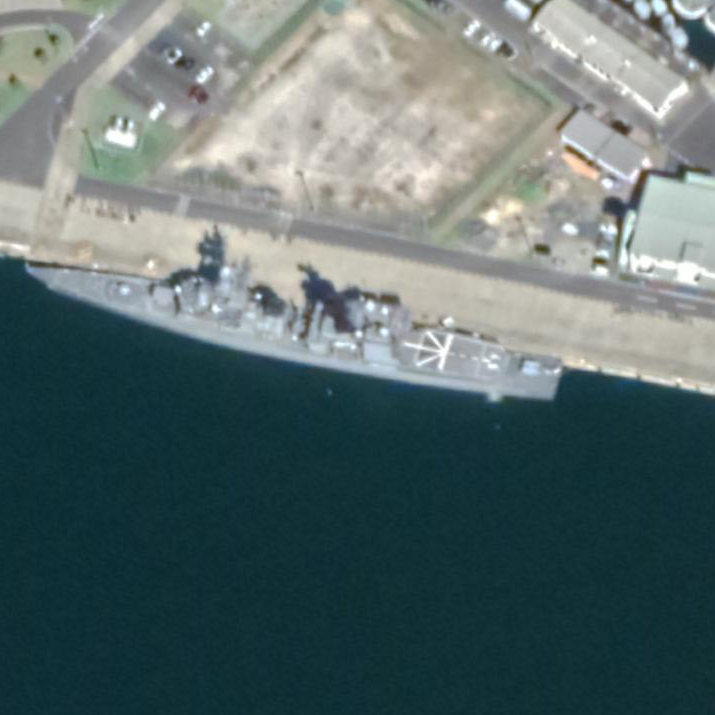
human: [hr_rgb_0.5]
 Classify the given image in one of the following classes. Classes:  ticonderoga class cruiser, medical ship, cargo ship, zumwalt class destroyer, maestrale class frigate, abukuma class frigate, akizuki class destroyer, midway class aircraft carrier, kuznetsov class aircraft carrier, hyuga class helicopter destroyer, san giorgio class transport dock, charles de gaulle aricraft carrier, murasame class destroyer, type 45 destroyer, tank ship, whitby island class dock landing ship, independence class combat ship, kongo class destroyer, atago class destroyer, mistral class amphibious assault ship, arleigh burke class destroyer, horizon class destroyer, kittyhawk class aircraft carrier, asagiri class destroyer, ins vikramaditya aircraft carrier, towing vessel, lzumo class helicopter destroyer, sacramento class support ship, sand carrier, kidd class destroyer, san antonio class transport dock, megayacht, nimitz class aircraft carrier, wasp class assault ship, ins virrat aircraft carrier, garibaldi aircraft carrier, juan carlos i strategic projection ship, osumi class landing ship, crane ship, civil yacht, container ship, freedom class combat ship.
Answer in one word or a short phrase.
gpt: Asagiri class destroyer